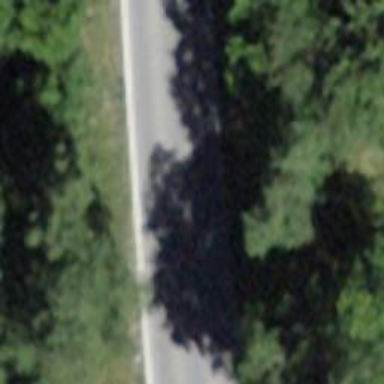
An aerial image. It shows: Tertiary road.